Interaction volume radius: 10 \u00c5
Interaction volume height: 35 \u00c5
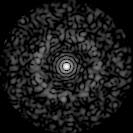
Disorder parameter: 0.8393